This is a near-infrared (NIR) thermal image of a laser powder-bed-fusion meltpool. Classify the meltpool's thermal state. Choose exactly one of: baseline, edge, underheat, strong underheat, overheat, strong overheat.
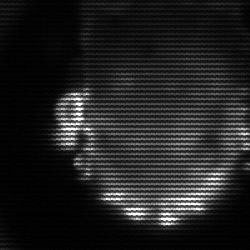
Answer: baseline